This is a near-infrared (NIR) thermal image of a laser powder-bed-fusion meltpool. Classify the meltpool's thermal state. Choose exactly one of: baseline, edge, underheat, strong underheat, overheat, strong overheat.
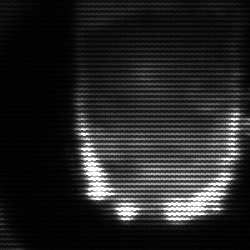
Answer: baseline